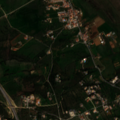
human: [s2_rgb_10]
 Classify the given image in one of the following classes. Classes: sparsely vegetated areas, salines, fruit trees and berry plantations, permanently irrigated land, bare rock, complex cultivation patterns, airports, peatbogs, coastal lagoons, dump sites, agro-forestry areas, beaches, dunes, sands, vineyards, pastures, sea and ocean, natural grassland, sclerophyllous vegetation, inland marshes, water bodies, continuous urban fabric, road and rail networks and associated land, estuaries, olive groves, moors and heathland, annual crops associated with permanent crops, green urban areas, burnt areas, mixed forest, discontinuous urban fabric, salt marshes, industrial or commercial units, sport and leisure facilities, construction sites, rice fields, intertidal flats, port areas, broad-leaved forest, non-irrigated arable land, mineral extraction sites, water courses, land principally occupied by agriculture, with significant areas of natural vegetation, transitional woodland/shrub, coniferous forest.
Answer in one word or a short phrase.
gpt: discontinuous urban fabric, permanently irrigated land, annual crops associated with permanent crops, complex cultivation patterns